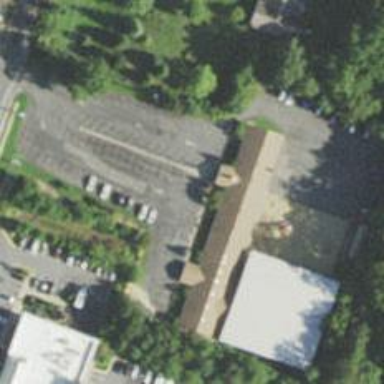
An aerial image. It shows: Parking space is available.